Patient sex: M
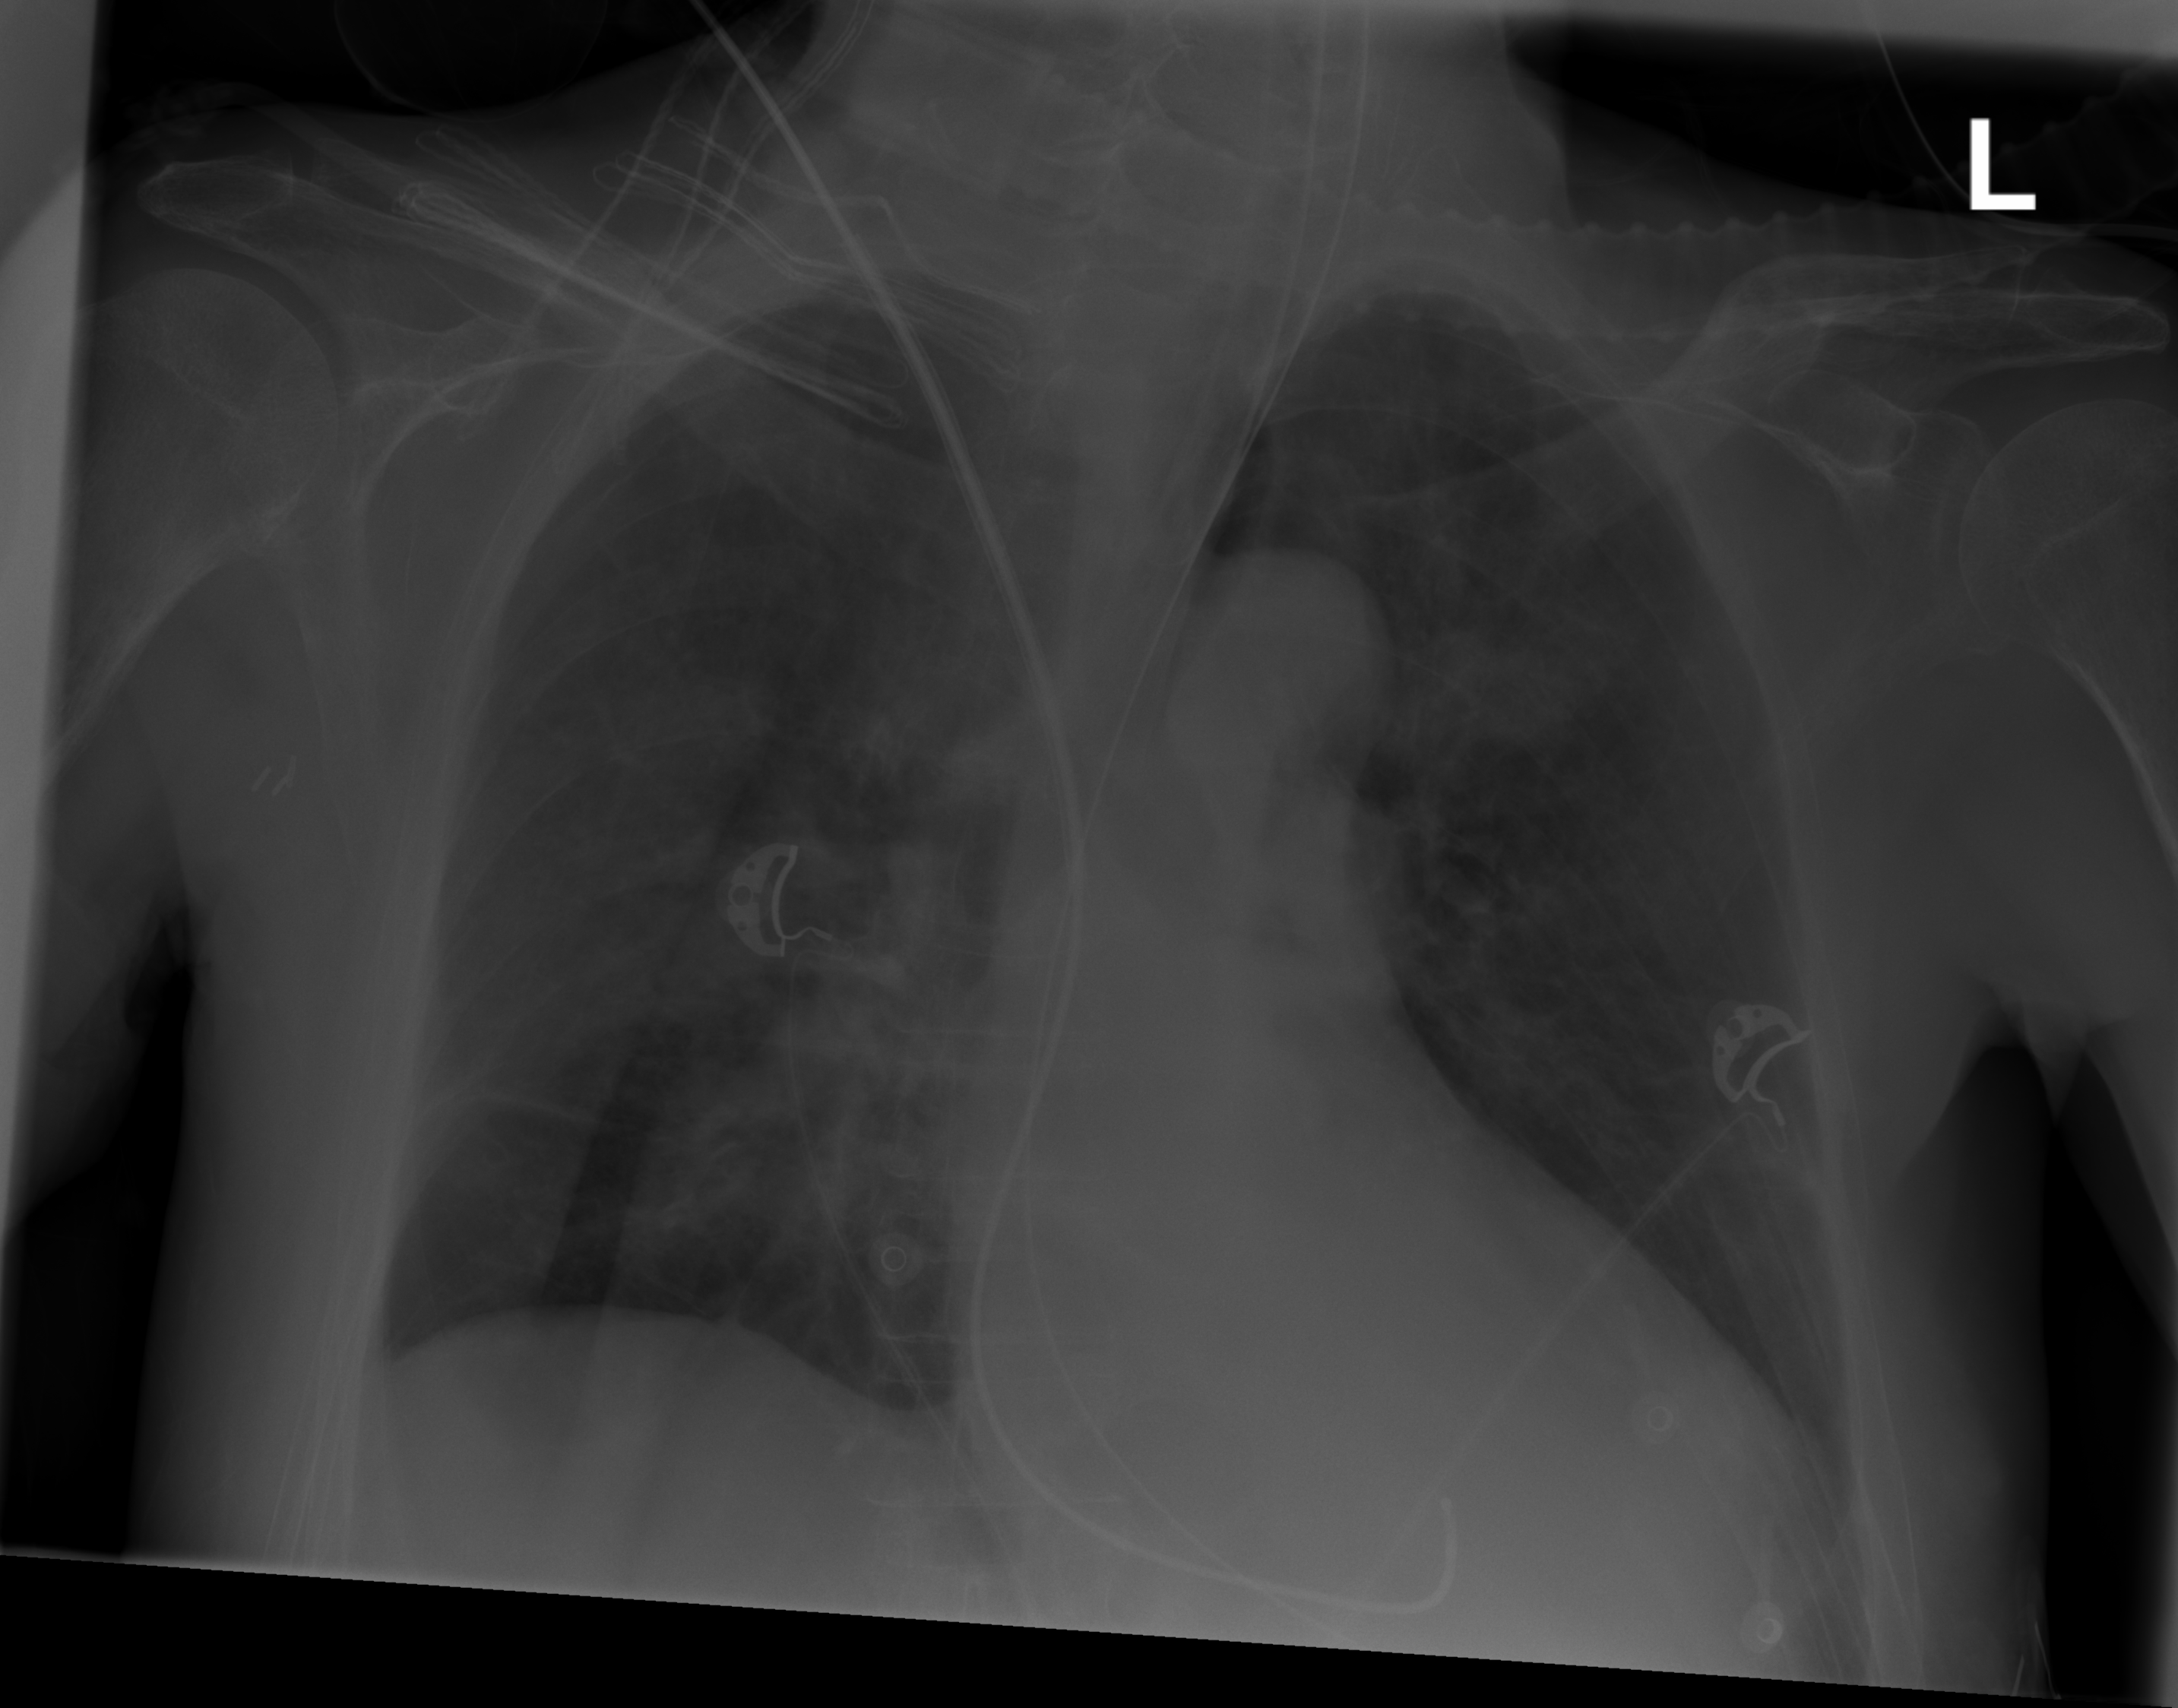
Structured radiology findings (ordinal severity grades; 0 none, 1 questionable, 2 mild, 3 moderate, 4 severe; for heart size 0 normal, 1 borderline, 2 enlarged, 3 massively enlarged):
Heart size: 2
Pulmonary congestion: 2
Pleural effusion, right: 0
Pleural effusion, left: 2
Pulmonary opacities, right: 3
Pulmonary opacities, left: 3
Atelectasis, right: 0
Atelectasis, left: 2